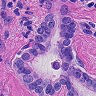
Metastatic tissue present: yes